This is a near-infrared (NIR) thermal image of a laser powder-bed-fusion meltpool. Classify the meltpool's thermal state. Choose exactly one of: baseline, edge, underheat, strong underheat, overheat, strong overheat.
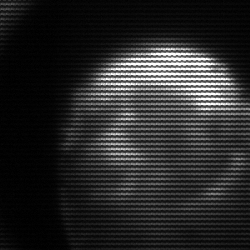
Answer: edge